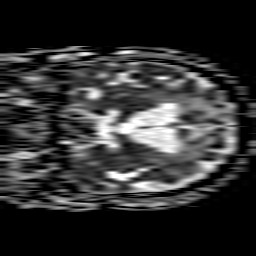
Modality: ADC
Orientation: coronal
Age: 67
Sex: female
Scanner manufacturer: philips
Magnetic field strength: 1.5 T
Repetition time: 3.627 s
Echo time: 0.09326 s